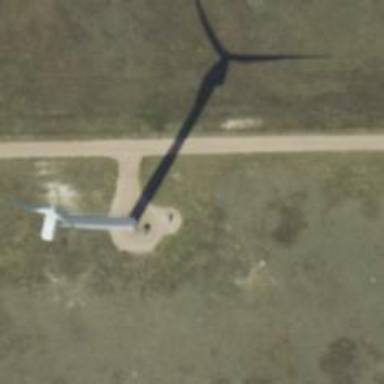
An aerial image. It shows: Wind generator powered by horizontal-axis wind turbine.